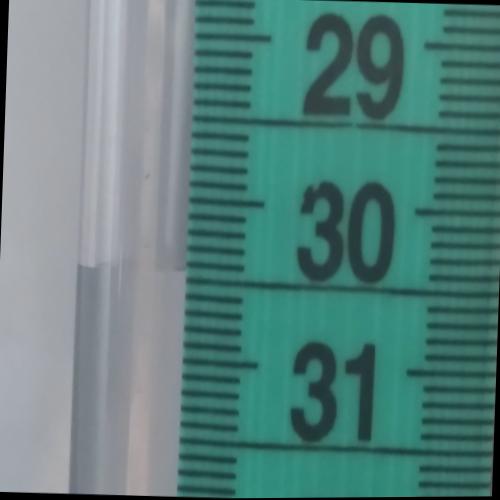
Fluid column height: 30.5 cm